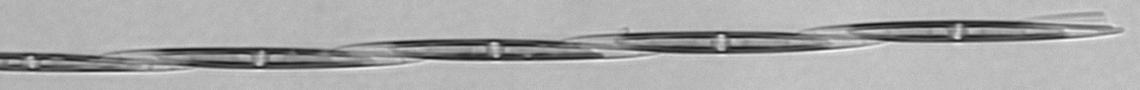
Label: Pseudo-nitzschia